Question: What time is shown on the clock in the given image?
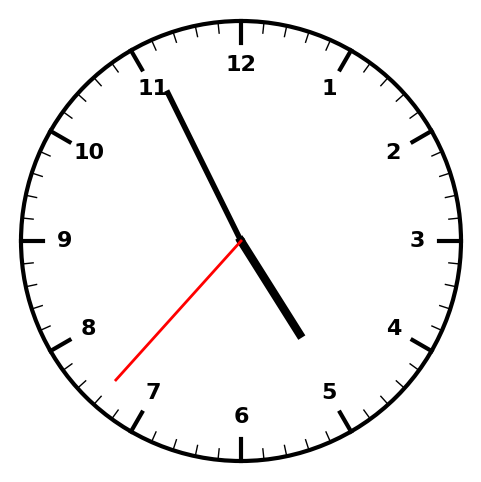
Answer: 04:55:37